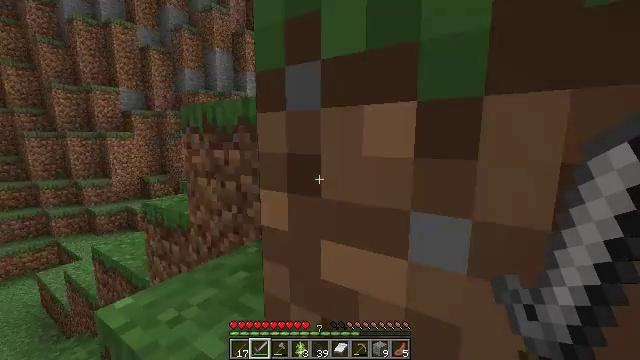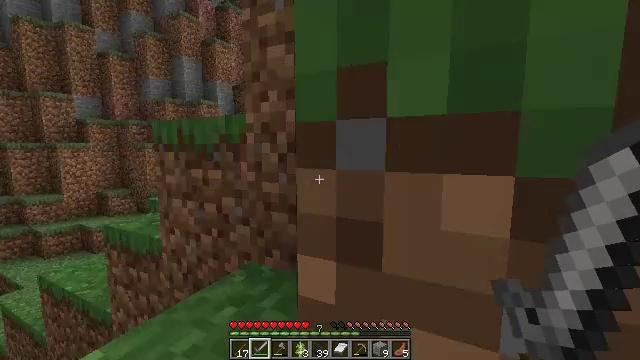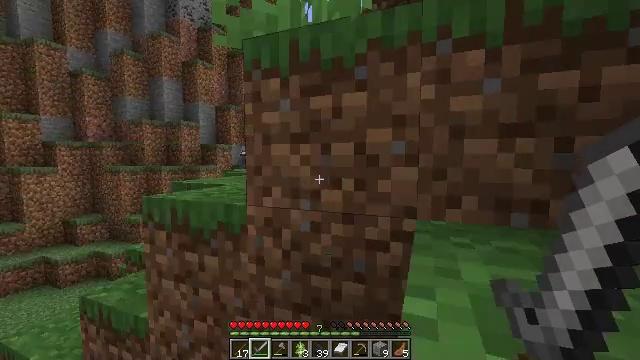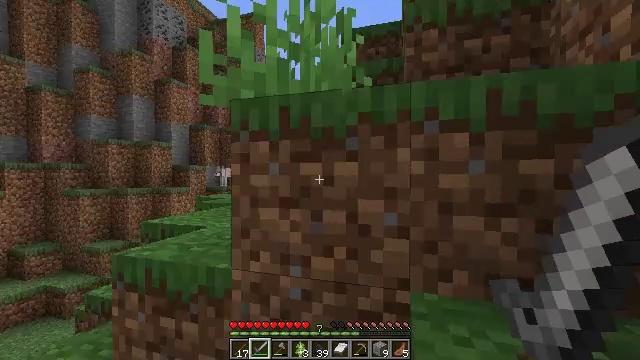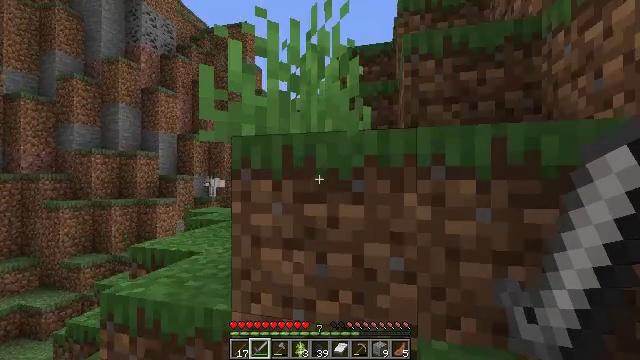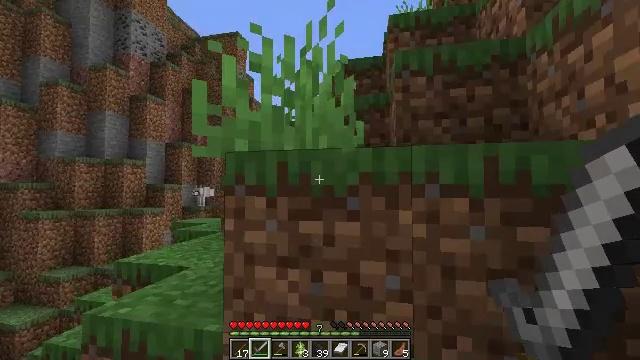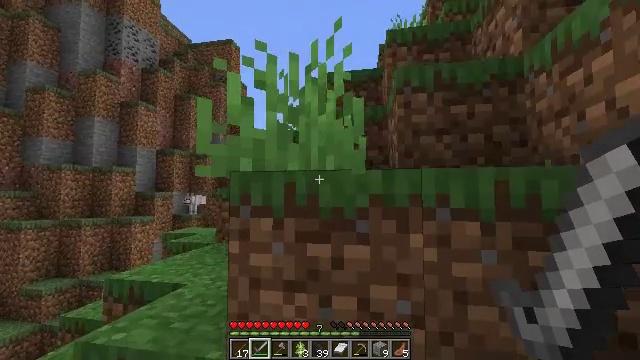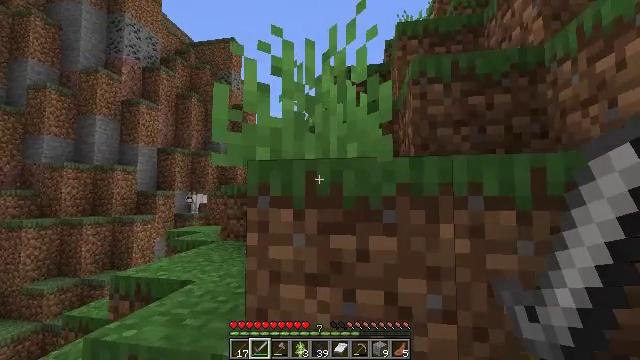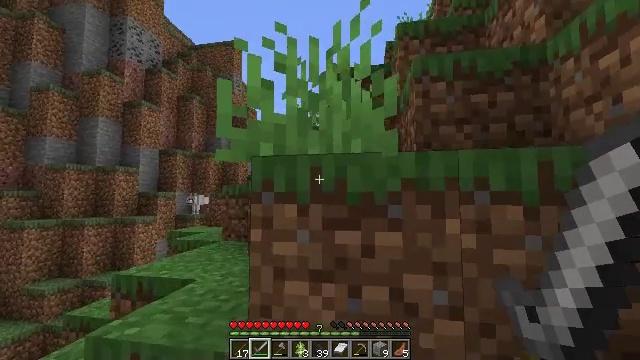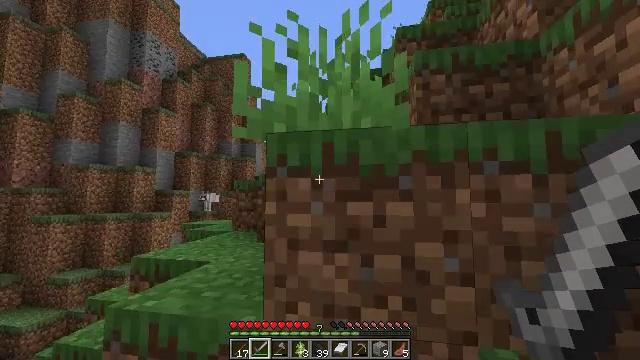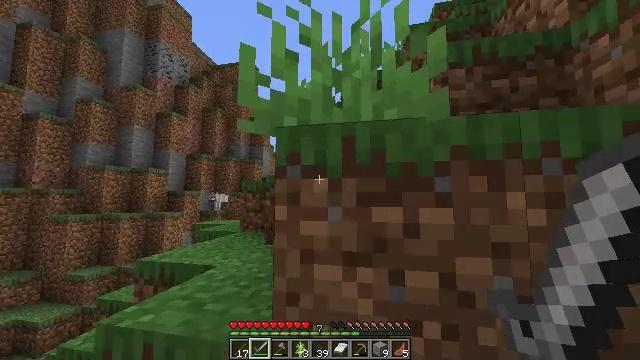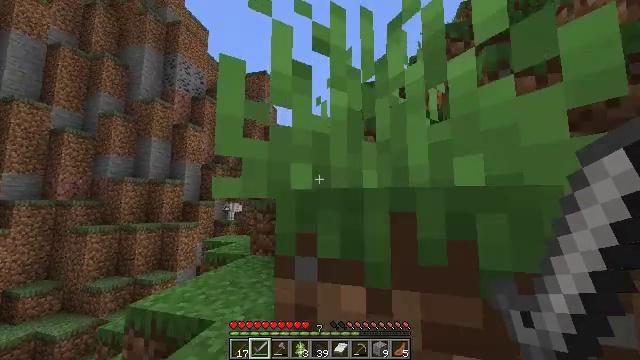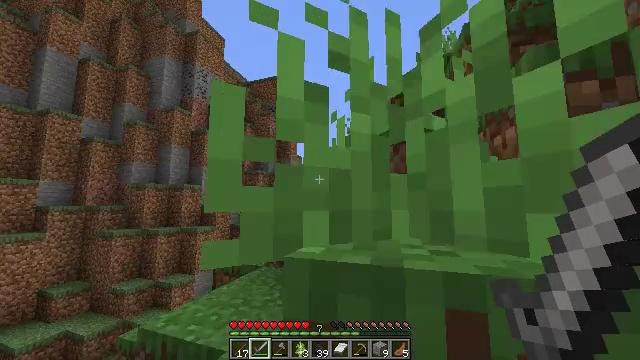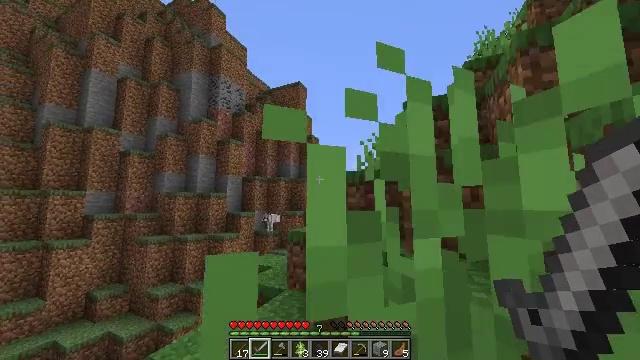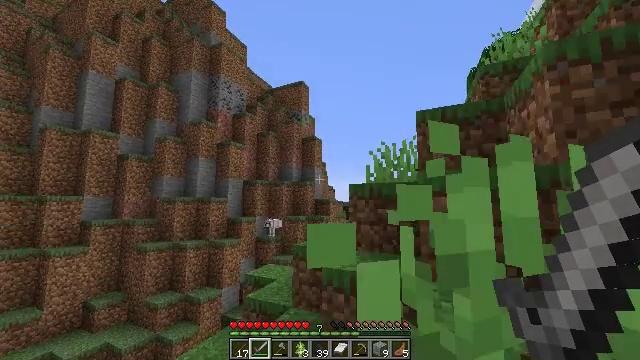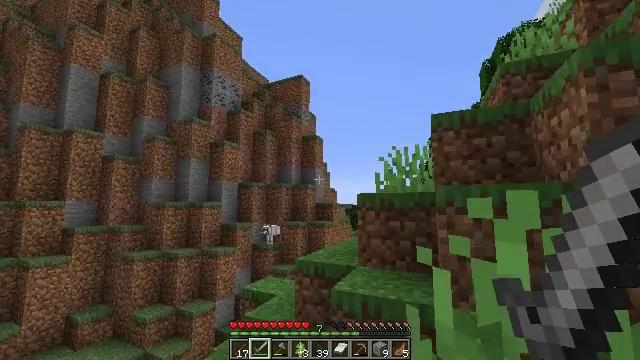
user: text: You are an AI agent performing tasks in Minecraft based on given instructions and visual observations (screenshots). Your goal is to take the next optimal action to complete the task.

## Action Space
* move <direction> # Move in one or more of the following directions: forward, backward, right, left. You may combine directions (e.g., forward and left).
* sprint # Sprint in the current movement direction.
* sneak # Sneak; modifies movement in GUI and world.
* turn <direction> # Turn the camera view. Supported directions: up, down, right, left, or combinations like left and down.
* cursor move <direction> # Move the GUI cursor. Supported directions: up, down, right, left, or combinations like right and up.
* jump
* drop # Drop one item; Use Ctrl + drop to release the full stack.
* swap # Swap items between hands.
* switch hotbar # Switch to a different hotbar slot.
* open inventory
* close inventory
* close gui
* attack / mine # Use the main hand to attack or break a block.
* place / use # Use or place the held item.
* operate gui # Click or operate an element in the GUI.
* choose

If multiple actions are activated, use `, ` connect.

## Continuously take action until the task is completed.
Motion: motion action
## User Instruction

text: Collect some oak leaves.
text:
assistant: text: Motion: move forward, sprint, turn right and up, jump
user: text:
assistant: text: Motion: move forward, sprint, turn right and up, jump
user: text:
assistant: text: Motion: move forward, sprint, turn right and up, jump
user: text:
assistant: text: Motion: move forward, sprint, turn right and up, jump
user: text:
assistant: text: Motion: move forward, sprint, turn right and up, jump
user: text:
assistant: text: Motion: move forward, sprint, turn right and up, jump
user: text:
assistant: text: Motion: move forward, sprint, jump
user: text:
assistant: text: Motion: move forward, sprint, jump
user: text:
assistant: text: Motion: move forward, sprint, jump
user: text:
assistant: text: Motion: move forward, sprint, jump
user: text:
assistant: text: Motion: move forward, sprint, turn left and up, jump
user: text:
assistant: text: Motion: move forward, sprint, turn left, jump
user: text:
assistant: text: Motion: move forward, sprint, turn left, jump
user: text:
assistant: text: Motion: move forward, sprint, jump
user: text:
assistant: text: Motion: move forward, sprint, jump
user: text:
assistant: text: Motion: move forward, sprint, jump
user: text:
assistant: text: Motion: move forward, sprint, turn right, jump
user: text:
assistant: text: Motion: move forward, sprint, turn right, jump
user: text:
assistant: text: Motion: move forward, sprint, jump
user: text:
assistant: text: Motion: move forward, sprint, jump
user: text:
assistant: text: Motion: move forward, sprint, turn right, jump
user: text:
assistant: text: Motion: move forward, sprint, turn right, jump
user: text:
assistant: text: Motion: move forward, sprint, turn right, jump
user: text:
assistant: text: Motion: move forward, sprint, turn right and up, jump
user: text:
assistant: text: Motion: move forward, sprint, turn right and up, jump
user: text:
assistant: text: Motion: move forward, sprint, turn right and up, jump
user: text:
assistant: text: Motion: move forward, sprint, turn right and up, jump
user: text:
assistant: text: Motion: move forward, sprint, jump
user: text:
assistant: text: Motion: move forward, sprint, turn right, jump
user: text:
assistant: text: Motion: move forward, sprint, turn right, jump